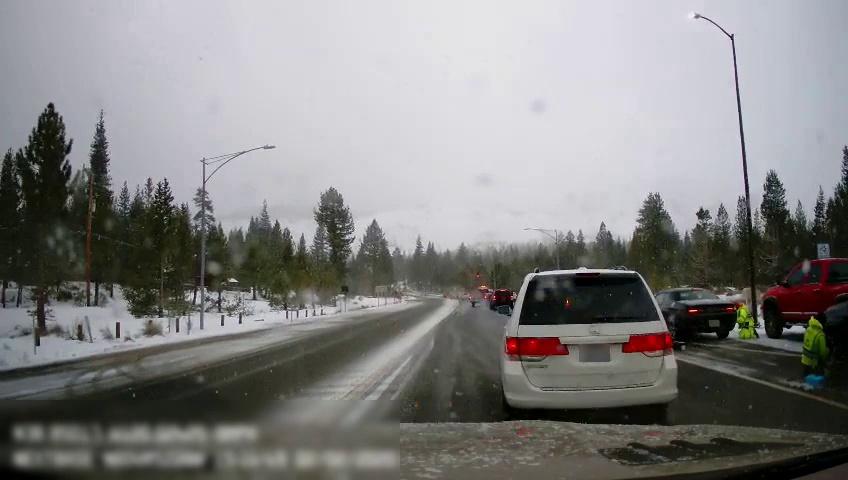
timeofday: Day
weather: Snowy
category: Drivable Space
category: Vehicles | Van
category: Vehicles | SUV
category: Vehicles | Truck
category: Pedestrians
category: Pedestrians
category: Vehicles | Car
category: Vehicles | SUV
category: Vehicles | Truck
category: Lanes | Current Lane
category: Lanes | Alternate Lane
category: Lanes | Alternate Lane
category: Lanes | Alternate Lane
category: Traffic | Signs